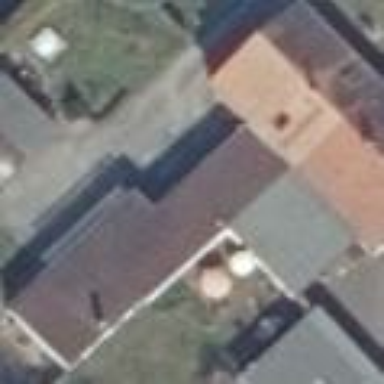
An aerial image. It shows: Semi-detached house.